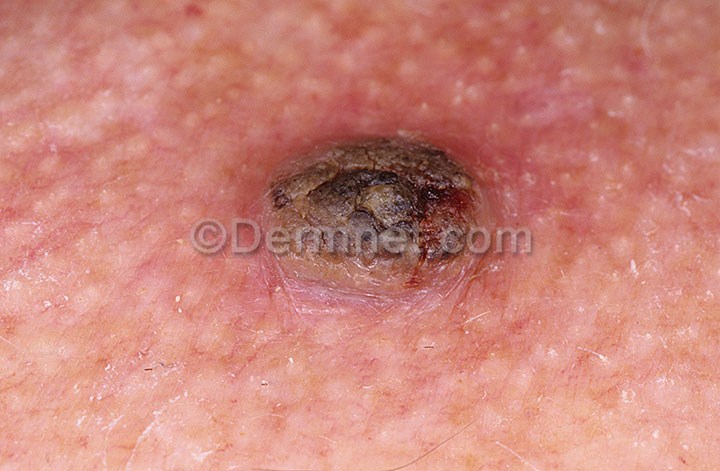
Disease: Seborrheic Keratoses and other Benign Tumors